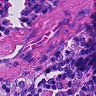
Metastatic tissue present: no